Interaction volume radius: 10 \u00c5
Interaction volume height: 10 \u00c5
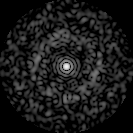
Disorder parameter: 0.8317